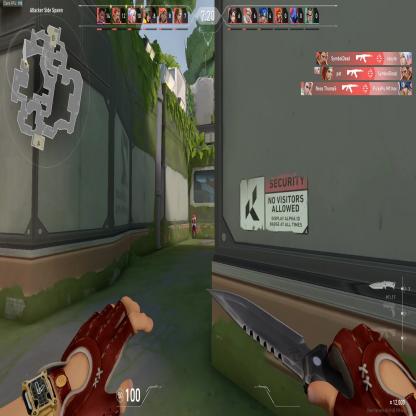
Label: enemy